Question: after rebooting a VM I get sometimes (~3 reboots - 1 apipa) an APIPA-IP Adress although I set a static IP.
Resetting the interface (OS) or reconnect the network adapter (VM) is fixing the problem.

'''
System Informations:
vCenter 5.5 + ESX 5.5
VMTools 9.4.10 build <PHONE> - 2008R2
'''
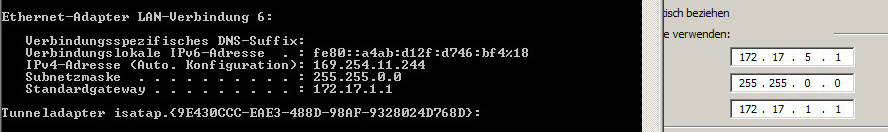
Answer: : Disable and Enable the 'NIC' - most of the times this should solve the issue.
: Create the following registry key:
'''
HKEY_LOCAL_MACHINE\SYSTEM\CurrentControlSet\Services\Tcpip\Parameters
'''
Do a reboot.
: remove the 'NIC', reboot the 'vm' and add the 'NIC' back.